Field crop: tomato
Growth stage: 1
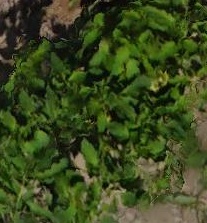
Species: tomato